Question: I'm a high school student and I went to a coding competition recently and got this problem that I had no idea how to solve:
Given a maze enclosed in a 100x100 area, determine if a circle with a given radius could fit through the maze given the locations of all the walls. Walls will be defined as lines connecting two points within the space, and you will be given start and destination points for the circle. The circle must start with its center at the start point and touch the destination point for it to successfully fit through the maze. There will be a maximum of 20 walls. The radius of the circle and the locations of the walls can be "arbitrarily" precise. ("arbitrarily" for this case just means within far limits - let's say, up to a max of 10 digits after the decimal).
Here is an example. If this were the input:
'''
Radius = 2.8
Start = (5,5), Destination = (95,95)
Walls (a wall connects each pair of points):
(20,0) to (27.5,22.6)
(27.5,22.6) to (55.1,35.5)
(55.1,35.5) to (80.3,80,4)
(80.3,80,4) to (95,63.9)
(1.7,25.8) to (17.5,53.2)
(17.5,53.2) to (56.4,69)
(56.4,69) to (67.9,90.6)
(85.6,98.94512) to (87.3,92.5)
'''
then this (made on desmos) is what the maze would look like (the blue circle is just to show how big the circle is):

I would know how to solve the problem if it were in a quantized grid, but the exact locations of the walls and the radius of the circle can be arbitrarily precise. I've thought about using the "right-hand rule" to find a path, but I don't know how to implement that in a non-quantized space (nor am I very familiar with the method).
How would I go about solving this? Can someone point me to an algorithm, a link, some pseudocode, or just an intuition that could help me get an understanding of how I might solve this? Any help is appreciated. Thanks!
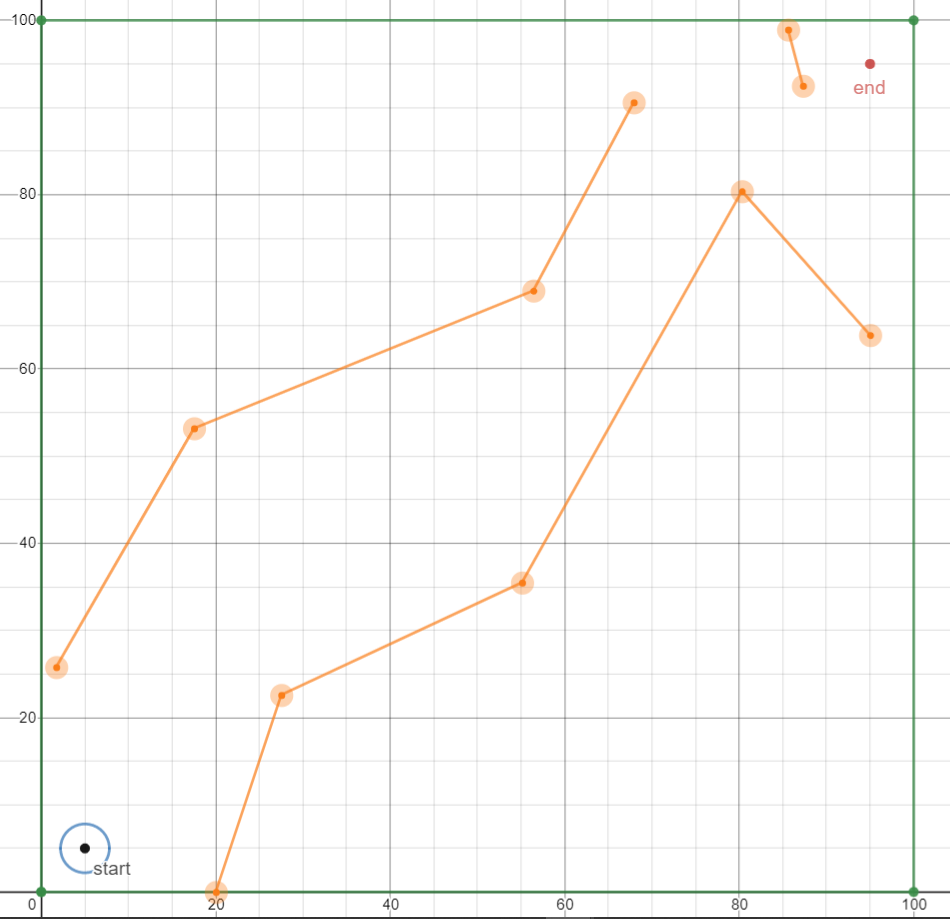
Answer: Thickennig/moving walls by 'r' in each side like in the other answer (+1 btw) sounds simple but to code it its not trivial to do. For more info see
- <URL>
The direction of normal in 2D is easy if 'dx,dy' is line direction then '(-dy,dx)' and '(dy,-dx)' are normals to it ...
However I would encourage to do slower but safe and easier approach by computing the closest distance to wall for each vertex of the maze and close paths that are closer than '2r' ...
Something like this:
<URL>
So:
1. for each vertex
2. check all lines that does not belong to vertex path
3. compute perpendicular and min distance d to line and its vertexes use the smallest d the distance can be computed easily see: helix central axis angle just look there for Perpendicular distance of any point P to AB so: d = min
(
perpendicular_distance(line,vertex),
|line_vertex1-vertex|,
|line_vertex2-vertex|
)
if d<2r close the path. For example by adding a line that joins the wall its too close to tested vertex ideally by joining tested vertex and the found closest point. Do not forget in such case to split the opposing wall line to two by the closest point so your graph algorithms still work...
As you can see this is 'O(n^2)' instead of 'O(n)' like in the other answer but its foul proof... enlarging polygons is not and in matters of fact its one of the hardest things in 2D geometry to code (IIRC even still open problem)...